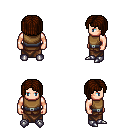
a pixel art fantasy rpg character, male body template, human, light skin, leather chest armor, robe skirt, brown pageboy hairstyle, metal boots, four views (front, back, left, right), 2x2 character sprite sheet, small pixel art, hard edges, no anti-aliasing